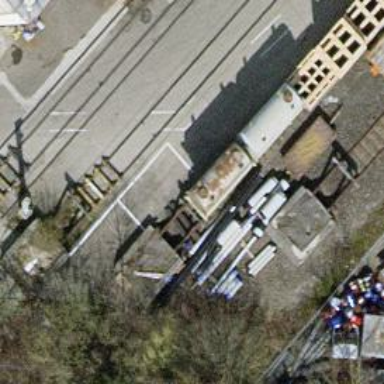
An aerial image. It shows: Railway buffer stop.